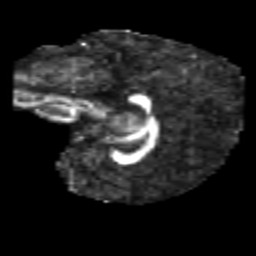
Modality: FA
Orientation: sagittal
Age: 6
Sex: male
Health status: healthy